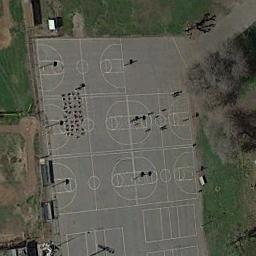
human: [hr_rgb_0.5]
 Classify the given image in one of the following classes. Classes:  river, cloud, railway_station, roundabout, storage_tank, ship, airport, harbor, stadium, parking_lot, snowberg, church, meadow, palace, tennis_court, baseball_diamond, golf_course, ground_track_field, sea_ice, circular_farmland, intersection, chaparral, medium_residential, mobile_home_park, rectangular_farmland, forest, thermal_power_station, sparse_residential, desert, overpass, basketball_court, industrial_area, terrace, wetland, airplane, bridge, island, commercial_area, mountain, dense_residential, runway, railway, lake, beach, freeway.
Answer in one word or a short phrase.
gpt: basketball_court